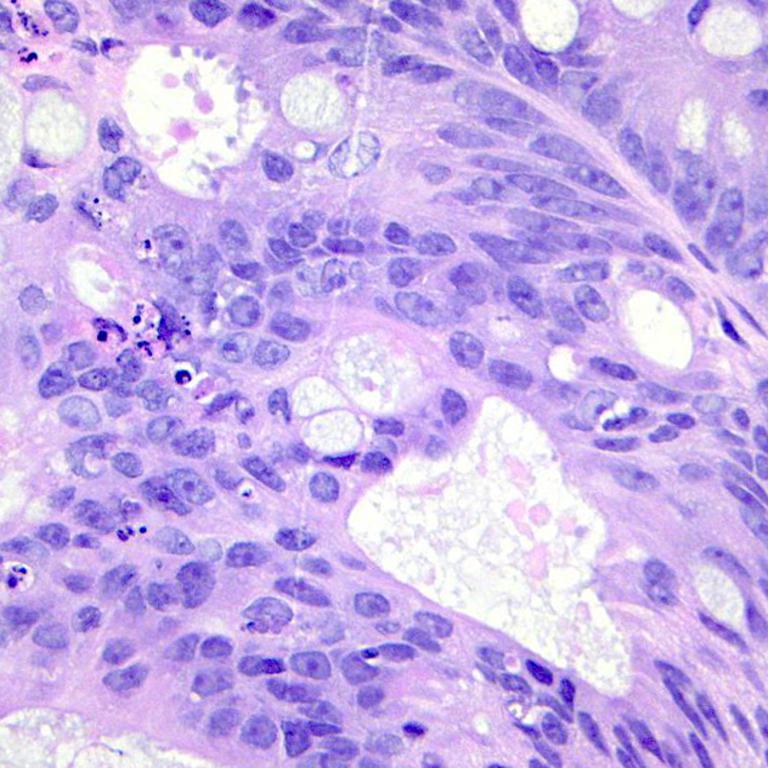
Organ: colon
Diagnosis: adenocarcinomas